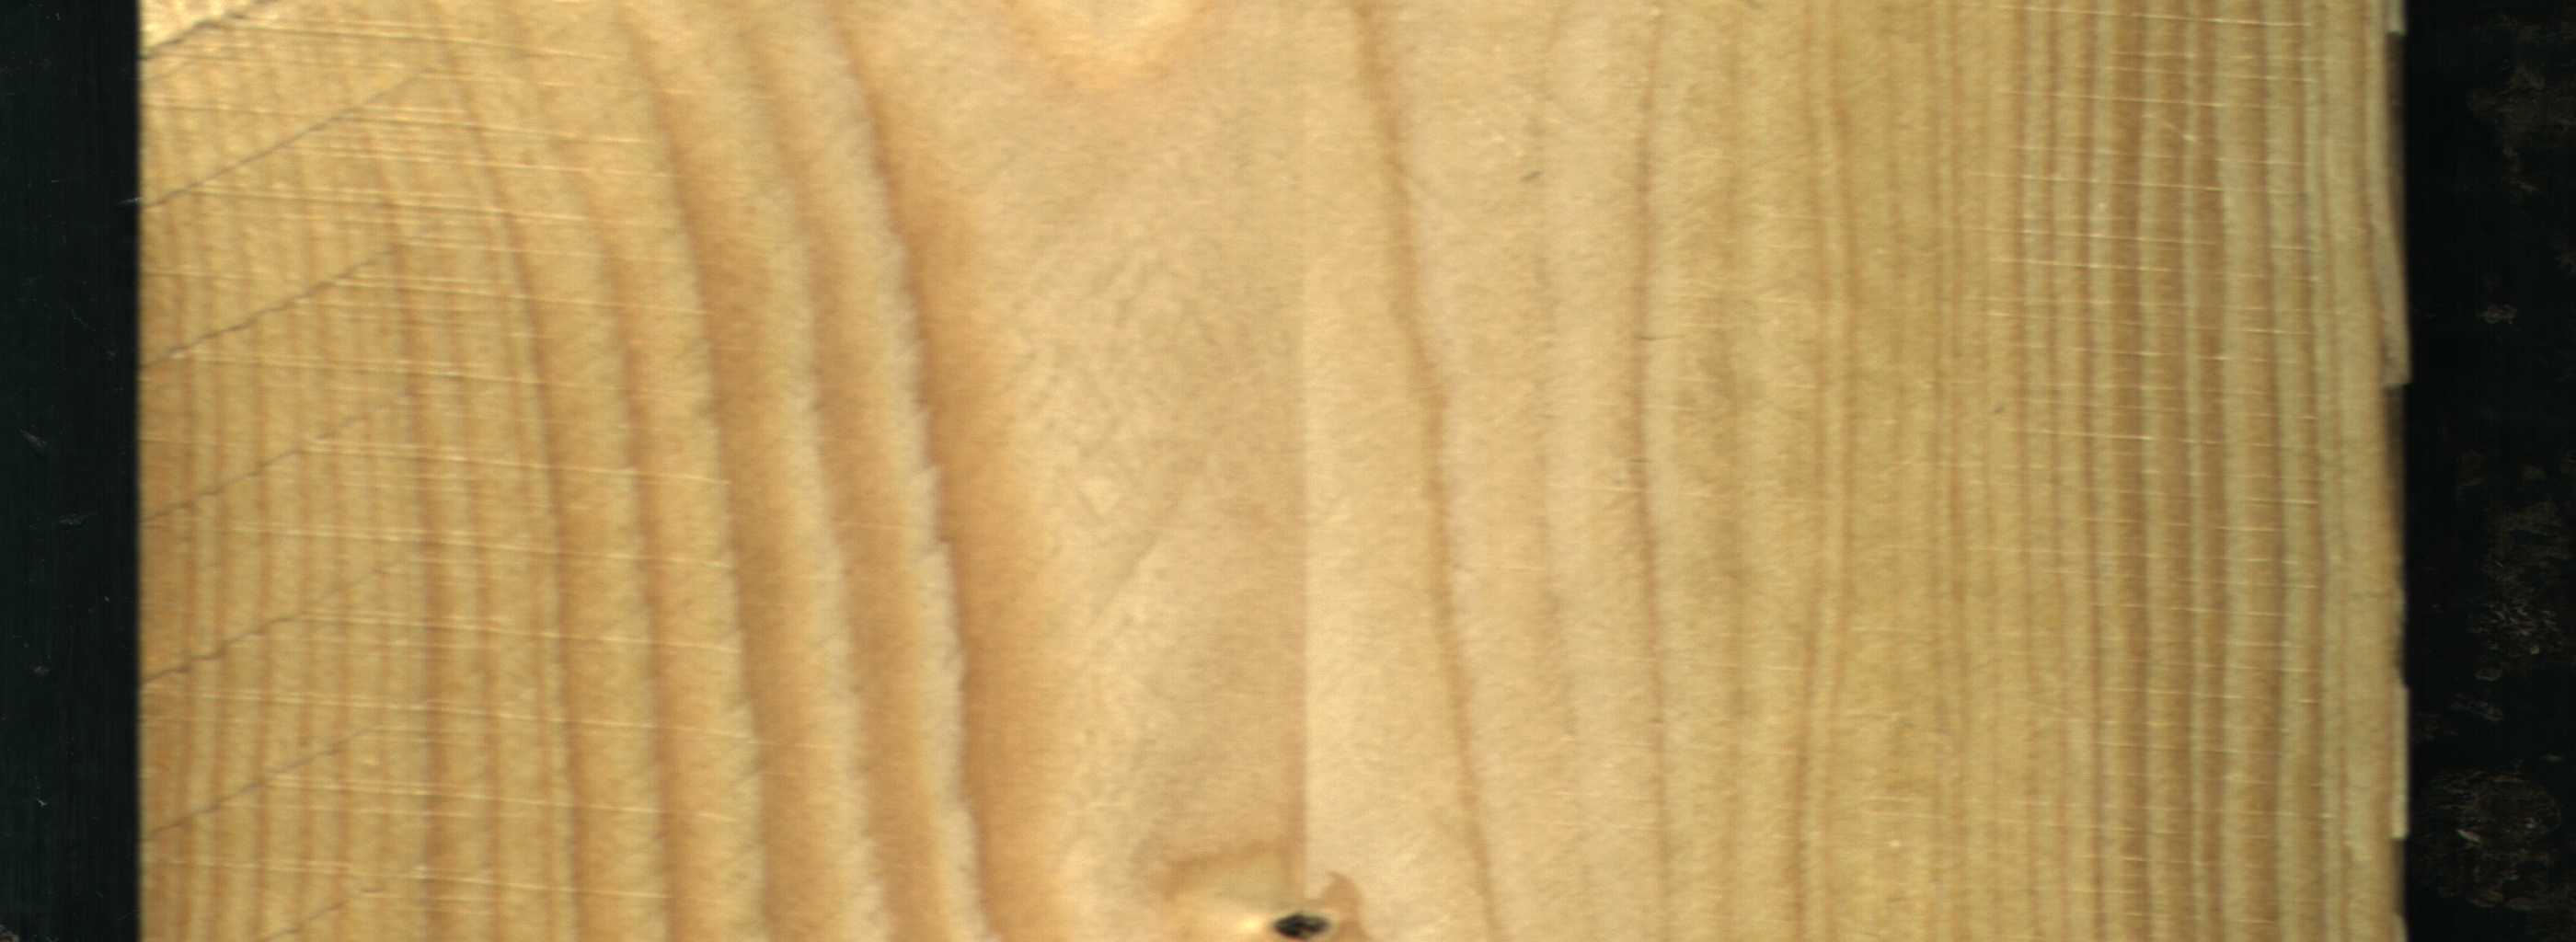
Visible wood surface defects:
Dead_Knot